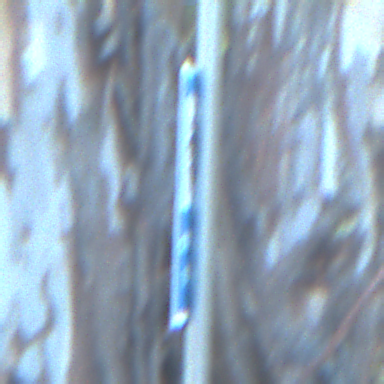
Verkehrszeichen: Verkehrshelfer
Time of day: MorningAfternoon
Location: Outdoor (Nature)
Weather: Clear
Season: NotSpecified
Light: Natural